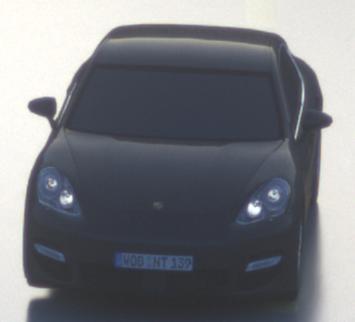
Make: Porsche
Model: Panamera
Detailed model: Panamera (970)
Model produced from: 2010/05
Model produced until: 2013/04
Doors: 5
Color: gray
Road condition: wet road
Daytime: sunrise or sunset
Contrast: low contrast